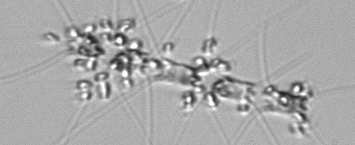
Label: Chaetoceros_didymus_TAG_external_flagellate